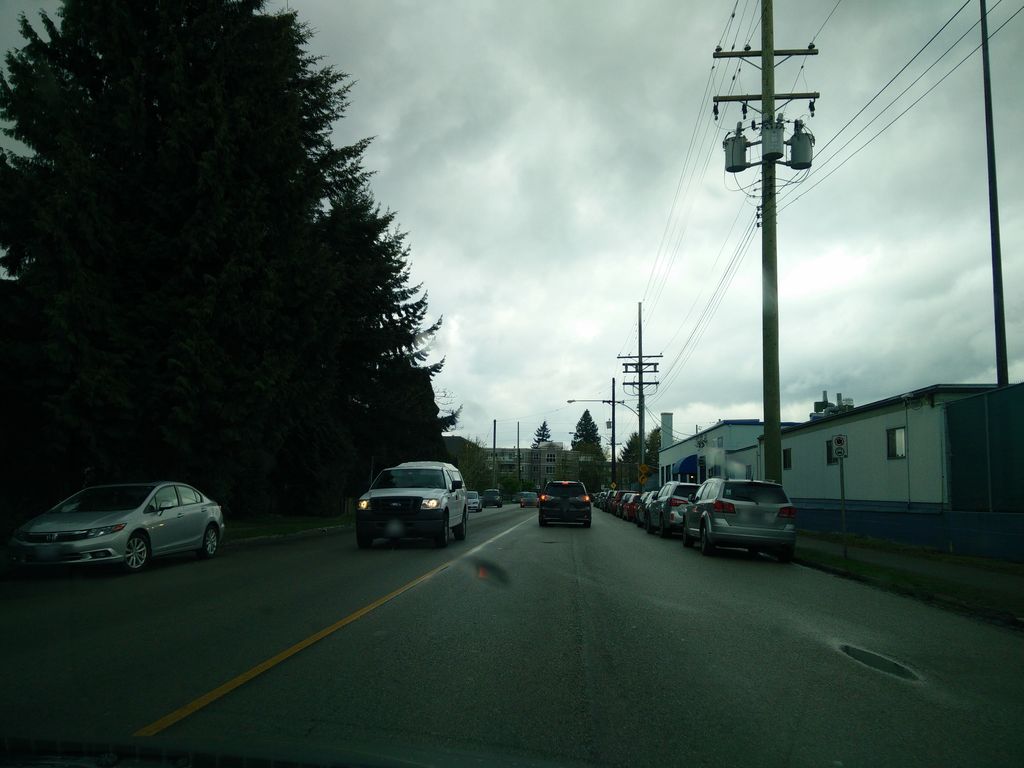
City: vancouver